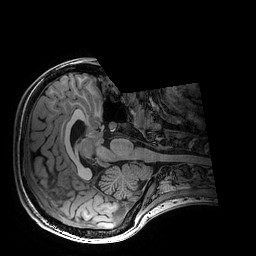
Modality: T1w
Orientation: axial
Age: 21
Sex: female
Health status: healthy
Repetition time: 2.53 s
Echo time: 0.0034 s